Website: crate-barrel
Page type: account-selection
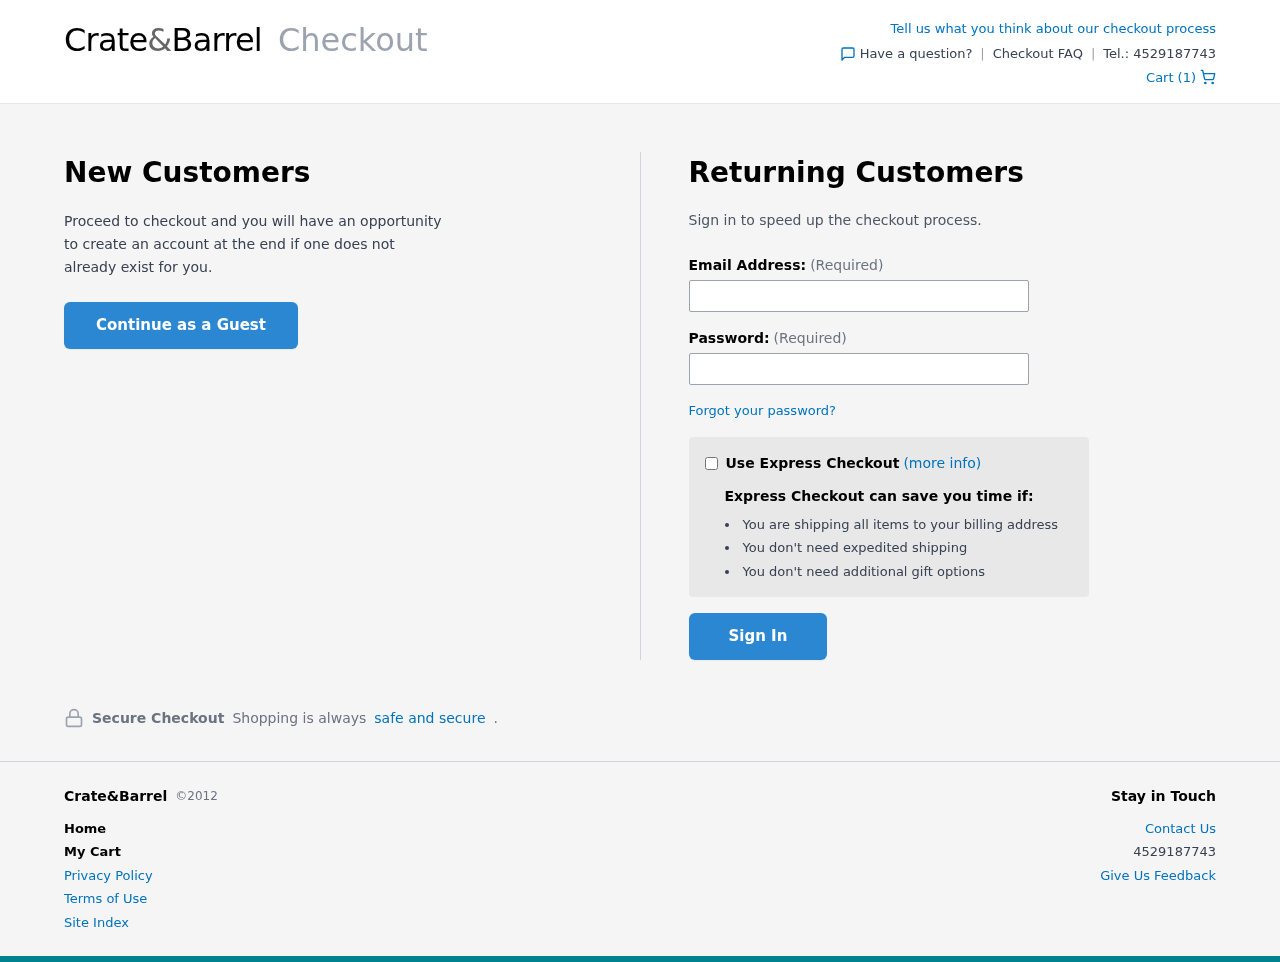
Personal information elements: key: PII_EMAIL
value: jason.walton@yahoo.com
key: PII_PHONE
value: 4529187743
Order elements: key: ORDER_NUM_ITEMS
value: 1